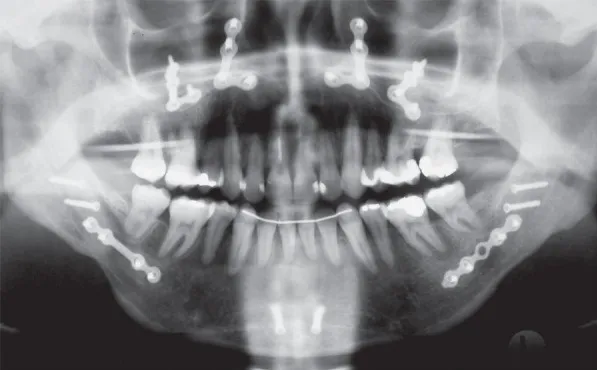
Panorex showing hybrid fixation in mandibular advancement.
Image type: radiology (x_ray)